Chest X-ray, PA view. Patient: 44 years old, sex F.
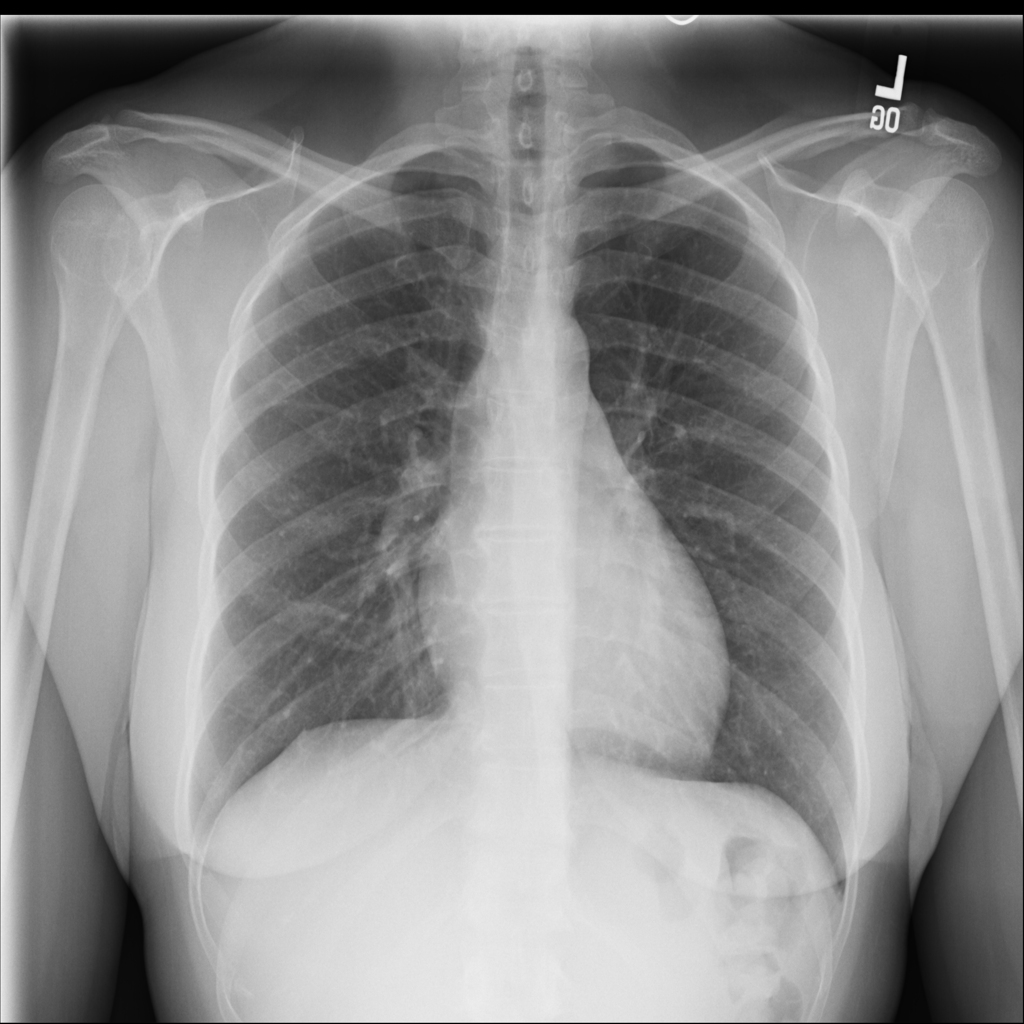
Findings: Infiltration